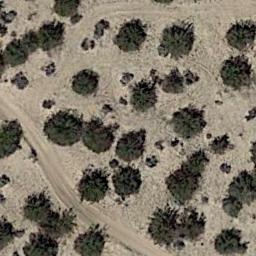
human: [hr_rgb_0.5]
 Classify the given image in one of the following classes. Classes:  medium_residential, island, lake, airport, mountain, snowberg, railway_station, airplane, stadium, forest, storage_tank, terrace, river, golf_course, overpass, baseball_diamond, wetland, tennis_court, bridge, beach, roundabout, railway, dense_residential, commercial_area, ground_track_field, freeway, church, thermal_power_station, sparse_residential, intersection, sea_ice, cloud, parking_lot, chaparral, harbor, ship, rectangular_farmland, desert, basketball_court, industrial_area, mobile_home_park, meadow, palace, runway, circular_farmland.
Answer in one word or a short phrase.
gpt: chaparral